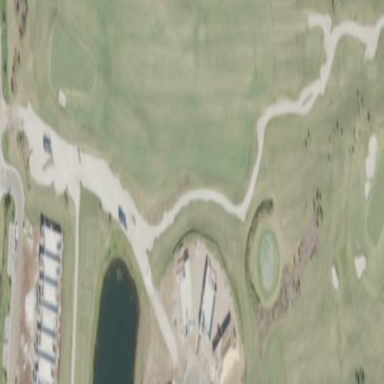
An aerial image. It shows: Sand bunker on golf course.